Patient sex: F
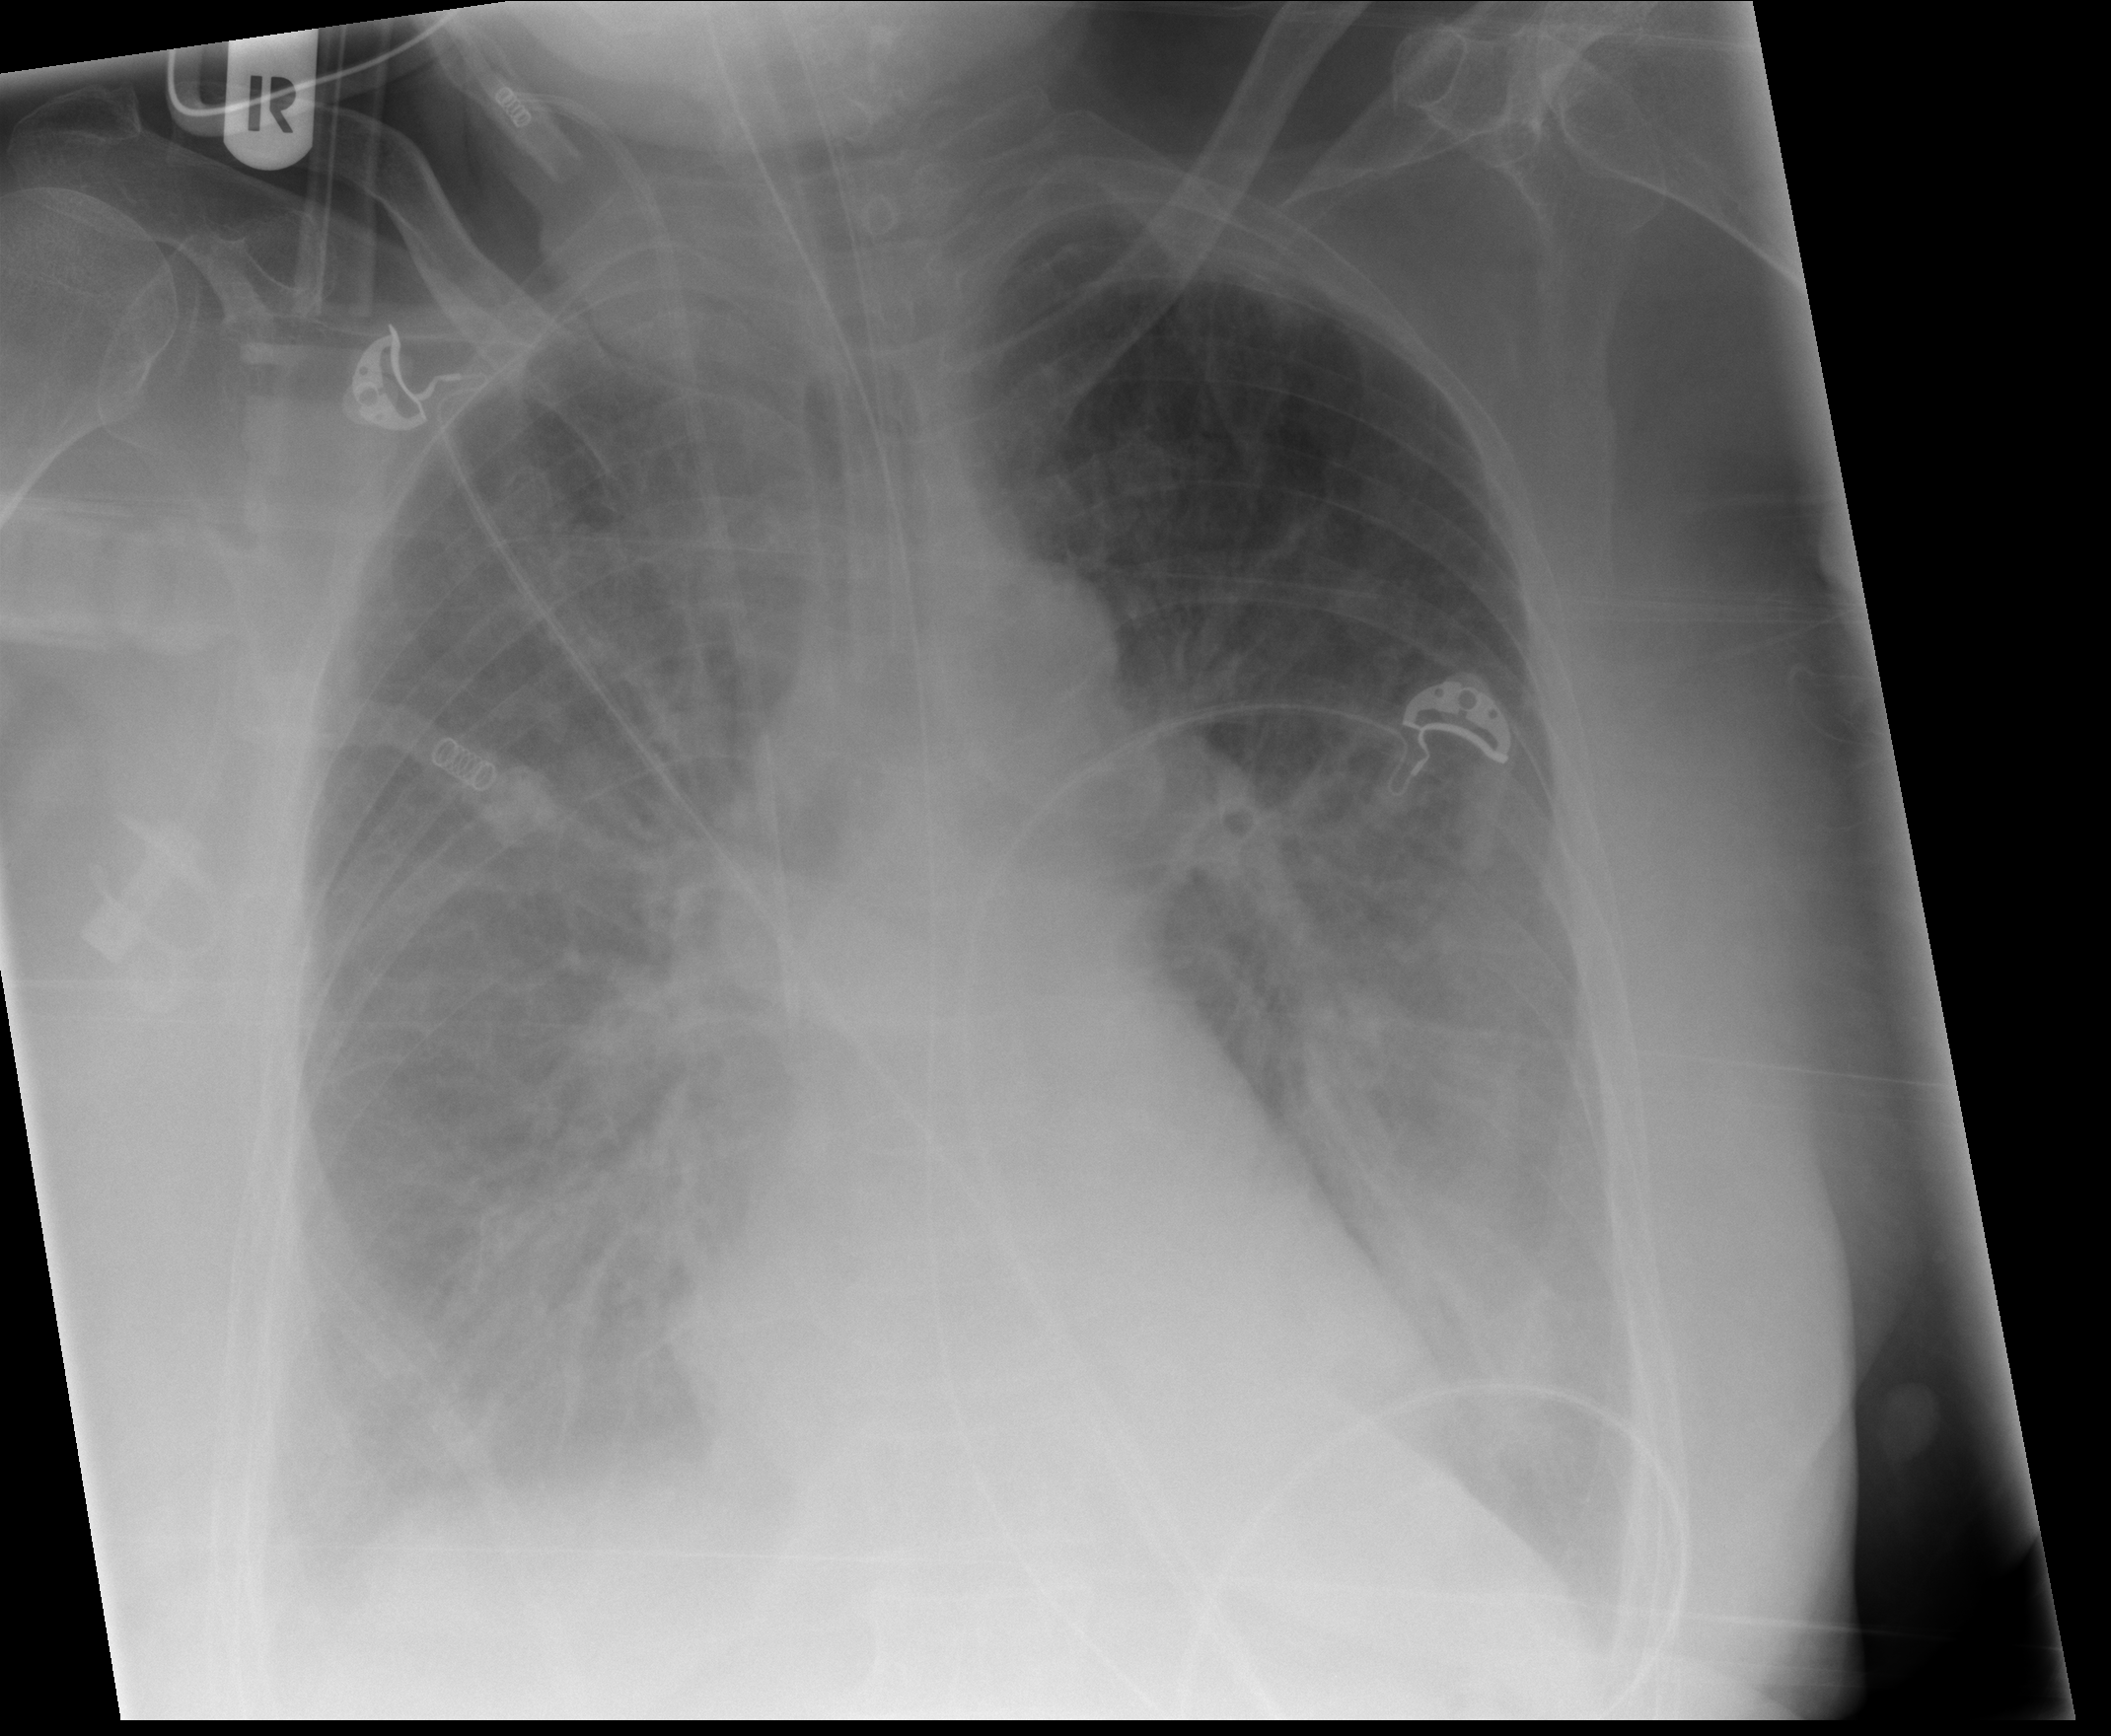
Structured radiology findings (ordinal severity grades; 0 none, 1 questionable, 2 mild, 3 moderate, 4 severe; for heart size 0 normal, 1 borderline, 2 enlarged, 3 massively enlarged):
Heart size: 0
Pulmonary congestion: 3
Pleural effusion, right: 0
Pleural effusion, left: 0
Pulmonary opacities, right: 2
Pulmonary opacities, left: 2
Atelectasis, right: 2
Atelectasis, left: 2